Question: Entity Framework v5 looks cool and I try to switch from Linq-to-SQL with MSSQL (Azure) database.
but tutorials about EF are too complex to follow.
The database schema is pretty simple as follows (generated by exist db).
and tables are connected with 1-to-many relationship.
'''
CREATE TABLE [dbo].[Sheets] (
[Id] INT IDENTITY (1, 1) NOT NULL,
[Grade] FLOAT (53) CONSTRAINT [DF_Sheets_Grade] DEFAULT ((0)) NOT NULL,
[Title] NVARCHAR (255) CONSTRAINT [DF_Sheets_Title] DEFAULT ('') NOT NULL,
[Description] NVARCHAR (255) NULL,
[Difficulty] SMALLINT CONSTRAINT [DF_Sheets_Difficulty] DEFAULT ((0)) NOT NULL,
[Writer] NVARCHAR (255) CONSTRAINT [DF_Sheets_Writer] DEFAULT ('') NOT NULL,
[Tag] NVARCHAR (255) NULL,
[Duration] FLOAT (53) CONSTRAINT [DF_Sheets_Duration] DEFAULT ((0)) NOT NULL,
[Timestamp] DATETIME CONSTRAINT [DF_Sheets_Timestamp] DEFAULT ((0)) NOT NULL,
[RowVersion] ROWVERSION NOT NULL,
CONSTRAINT [PK_Sheets] PRIMARY KEY CLUSTERED ([Id] ASC)
);
CREATE TABLE [dbo].[SheetDetails] (
[Id] INT IDENTITY (1, 1) NOT NULL,
[Score] FLOAT (53) CONSTRAINT [DF_SheetDetails_Score] DEFAULT ((0)) NOT NULL,
[Number] SMALLINT CONSTRAINT [DF_SheetDetails_Number] DEFAULT ((0)) NOT NULL,
[SubNumer] SMALLINT NULL,
[IsRandom] BIT CONSTRAINT [DF_SheetDetails_IsRandom] DEFAULT ((0)) NOT NULL,
[AnswerType] SMALLINT CONSTRAINT [DF_SheetDetails_AnswerType] DEFAULT ((0)) NOT NULL,
[RowVersion] ROWVERSION NOT NULL,
[SheetDetail_Sheet] INT CONSTRAINT [DF_SheetDetails_SheetDetail_Sheet] DEFAULT ((0)) NOT NULL,
[SheetDetail_Question] INT CONSTRAINT [DF_SheetDetails_SheetDetail_Question] DEFAULT ((0)) NOT NULL,
CONSTRAINT [SheetDetail_Sheet] FOREIGN KEY ([SheetDetail_Sheet]) REFERENCES [dbo].[Sheets] ([Id]) ON DELETE CASCADE
);
'''
Note that the FK name is SheetDetail_Sheet in SheetDetails table.
Result diagram is as below.

Next, maybe I need to write EntityTypeConfiguration.
I tried it as question 1.
I wrote model creating configuration as follows but no luck. is it wrong? hard to know how to write right configuration with this simple database model.
'''
protected override void OnModelCreating(DbModelBuilder modelBuilder)
{
modelBuilder.Configurations.Add(new SheetsConfiguration());
base.OnModelCreating(modelBuilder);
}
public class SheetsConfiguration : EntityTypeConfiguration<Sheets>
{
public SheetsConfiguration()
: base()
{
HasKey(p => p.Id);
Property(p => p.Id).HasColumnName("Id").HasDatabaseGeneratedOption(DatabaseGeneratedOption.Identity).IsRequired();
Property(p => p.RowVersion).IsConcurrencyToken().IsRowVersion();
HasOptional(p => p.SheetDetails).WithMany().Map(x => x.MapKey("SheetDetail_Sheet"));
ToTable("Sheets");
}
}
'''
I execute simple query using
'''
var result = _db.Sheets.Where(sheet => sheet.Id == id).ToList();
'''
And then, I got an error "Invalid column name SheetDetail_Sheet" with executed query as follows.
'''
SELECT
[Extent1].[Id] AS [Id],
[Extent1].[Grade] AS [Grade],
[Extent1].[Title] AS [Title],
[Extent1].[Description] AS [Description],
[Extent1].[Difficulty] AS [Difficulty],
[Extent1].[Writer] AS [Writer],
[Extent1].[Tag] AS [Tag],
[Extent1].[Duration] AS [Duration],
[Extent1].[Timestamp] AS [Timestamp],
[Extent1].[RowVersion] AS [RowVersion],
[Extent1].[SheetDetail_Sheet] AS [SheetDetail_Sheet]
FROM [dbo].[Sheets] AS [Extent1]
WHERE [Extent1].[Id] = @p__linq__0
'''
I can understand because and not exist in the edmx properties and database column.
How can I fix it?
I don't want to edit auto-generated model file because it can be overwritten. maybe it seems to be achieved with EntityTypeConfiguration.
Is there any useful and lightweight reference with the commonly used master-detail database model?
I'm in trouble to start with existing database.
stackoverflow, asp.net, blogs, etc...to many tutorials but hard to find an example like my case.
Thank you.
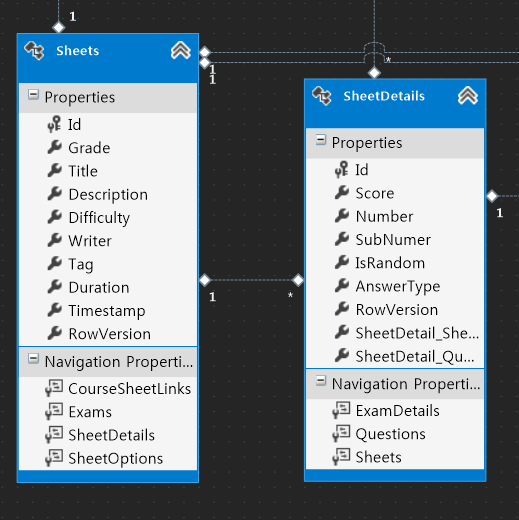
Answer: I'd suggest using Model First to create your database model (though you're using database first). A good article for getting the database model is <URL>. Just ignore the MVC stuff, and stop at "Generating Strongly Typed Entity Classes" as you are using EF5 which will generate the POCO classes for you. The Edmx should handle all of the FKs and properties for you and you won't need to worry about the configurator.